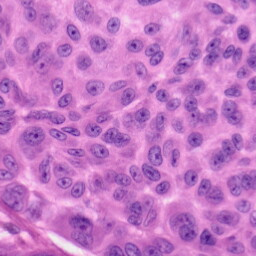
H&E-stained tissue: Skin